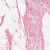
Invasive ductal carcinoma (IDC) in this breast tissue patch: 0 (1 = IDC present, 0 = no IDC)